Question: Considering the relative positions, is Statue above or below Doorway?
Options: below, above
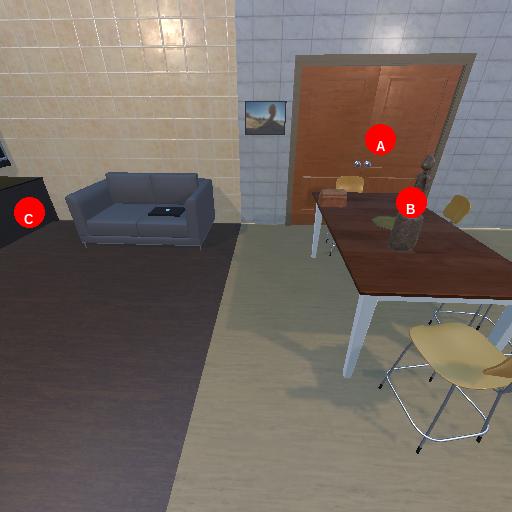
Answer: below